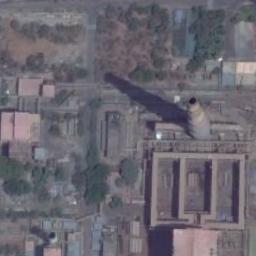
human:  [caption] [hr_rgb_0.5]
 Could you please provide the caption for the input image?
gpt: There are many buildings of different shapes next to the thermal power station .

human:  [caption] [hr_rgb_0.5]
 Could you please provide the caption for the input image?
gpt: The thermal power station is next to some buildings and trees .

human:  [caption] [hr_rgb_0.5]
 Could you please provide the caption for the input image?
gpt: Plant and machinery in thermal power station with two chimneys .

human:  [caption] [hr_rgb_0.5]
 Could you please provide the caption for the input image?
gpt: The thermal power station in this industrial park is emitting smoke .

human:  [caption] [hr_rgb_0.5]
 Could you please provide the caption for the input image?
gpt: There are some buildings and green bushes on the thermal power station .